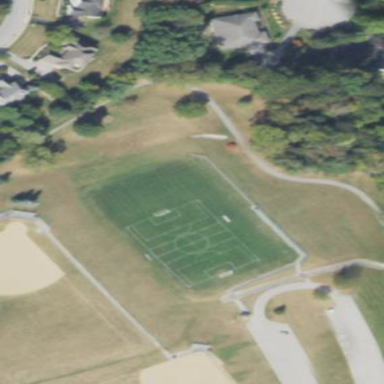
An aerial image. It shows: Soccer pitch designated for leisure and sports activities.